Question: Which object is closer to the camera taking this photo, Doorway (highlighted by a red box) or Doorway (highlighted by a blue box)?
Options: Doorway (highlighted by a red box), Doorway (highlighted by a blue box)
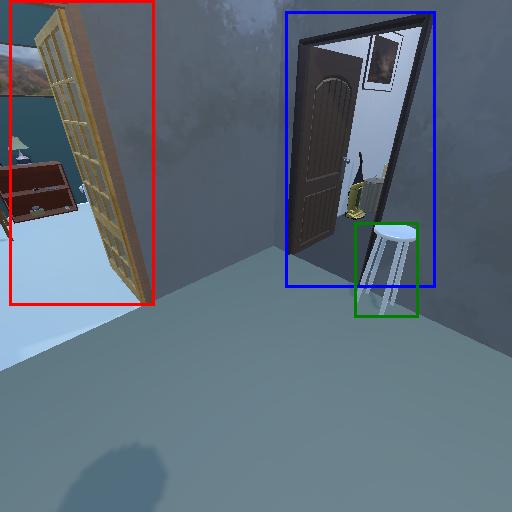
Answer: Doorway (highlighted by a red box)